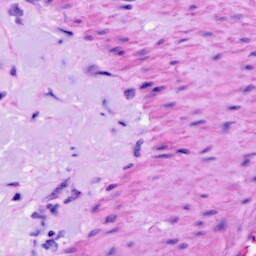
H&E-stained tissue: Ovarian